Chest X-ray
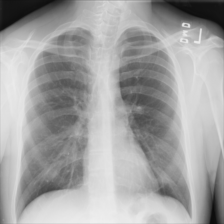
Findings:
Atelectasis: negative
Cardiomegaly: negative
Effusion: negative
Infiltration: negative
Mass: negative
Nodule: negative
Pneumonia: negative
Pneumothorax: negative
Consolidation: negative
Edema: negative
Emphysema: negative
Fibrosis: negative
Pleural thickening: negative
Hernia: negative